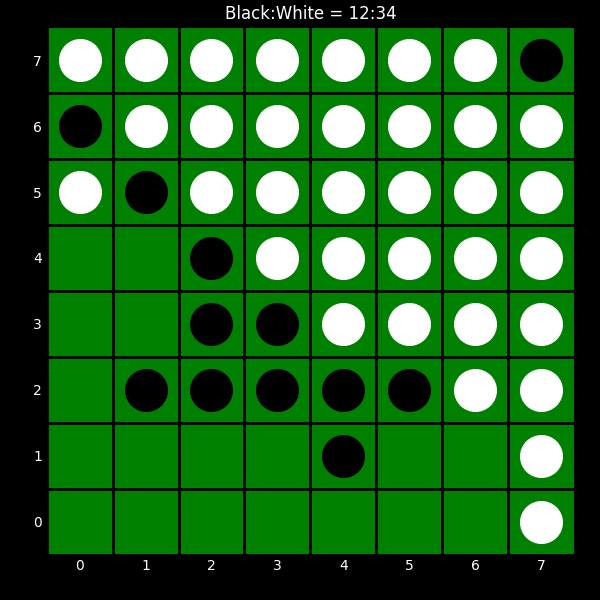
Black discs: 12
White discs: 34